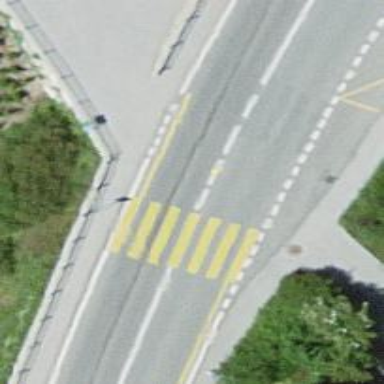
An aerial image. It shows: Zebra crossing on the road.